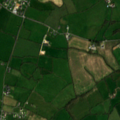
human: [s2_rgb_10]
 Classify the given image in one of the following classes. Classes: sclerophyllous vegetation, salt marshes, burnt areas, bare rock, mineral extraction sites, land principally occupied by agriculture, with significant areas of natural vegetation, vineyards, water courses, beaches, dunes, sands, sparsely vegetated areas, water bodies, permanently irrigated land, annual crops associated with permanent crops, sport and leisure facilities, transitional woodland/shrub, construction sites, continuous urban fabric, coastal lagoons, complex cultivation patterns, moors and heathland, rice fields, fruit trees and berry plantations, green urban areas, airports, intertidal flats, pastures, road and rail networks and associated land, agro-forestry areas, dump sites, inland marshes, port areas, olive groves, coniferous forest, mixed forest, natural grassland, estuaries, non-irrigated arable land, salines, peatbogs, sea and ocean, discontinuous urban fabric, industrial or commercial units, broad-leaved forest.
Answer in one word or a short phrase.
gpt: pastures